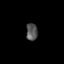
Tissue: skin
Cell type: Epithelial cells
Senescence score: 0.2826
Nuclear area (px): 189
Mean DAPI intensity: 86.249